Current action and preconditions to check: trajectory_clear

Your task: For each precondition in the list above, predict whether it will hold at this action.

Consider the current scene as observed from the mobile robot's camera, and analyze the predicted future states of all dynamic agents (e.g., people, animals, vehicles, or any moving entities) within the NEXT SECOND.

IMPORTANT: Only answer "very likely" if you are absolutely certain—based on strong, clear evidence—that a dynamic agent will violate the precondition in the predicted future state. Do NOT answer "very likely" for unlikely, ambiguous, or low-probability risks.

Ask yourself for each precondition: Is there a high probability, with clear and convincing evidence, that the predicted future states of any dynamic agent will interfere with the predicted future state of the currently executing action within the NEXT SECOND, causing that precondition to fail?

Assess the risk level based on these predictions. Use "likely" or "very likely" if motions create a clear risk of interference.

Use "neutral" or "improbable" if agents are nearby but their predicted paths are clearly diverging or non-conflicting.

Failure Risk Categories: "very improbable", "improbable", "neutral", "likely", "very likely"

Answer Format: Output ONLY the probability_of_failure value from these categories: "very improbable", "improbable", "neutral", "likely", "very likely"

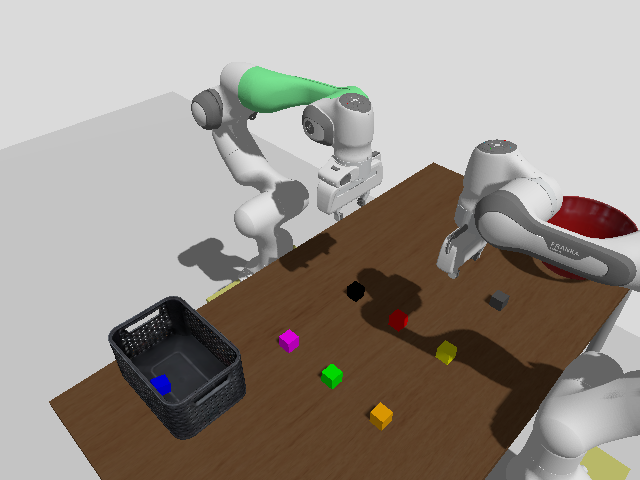

Answer: very improbable